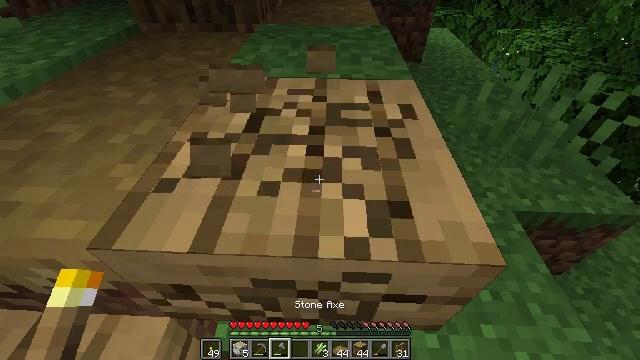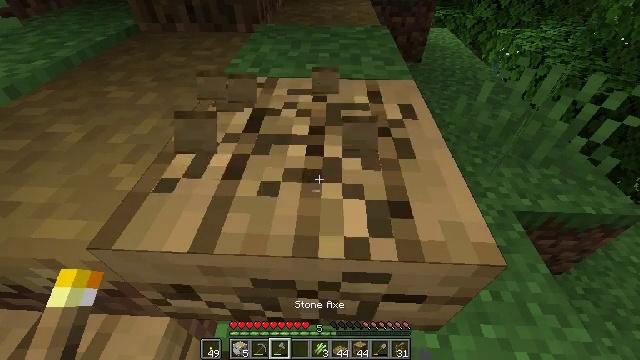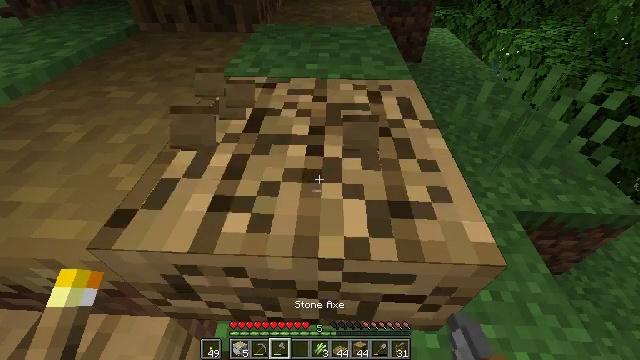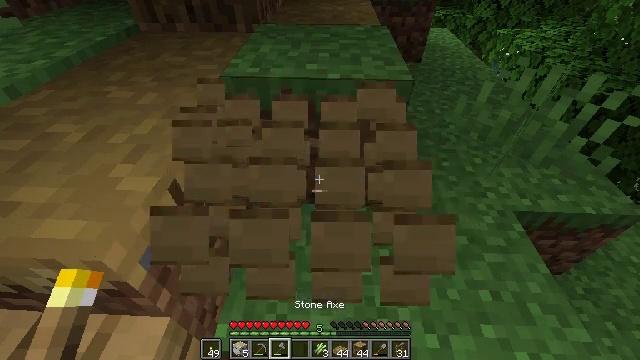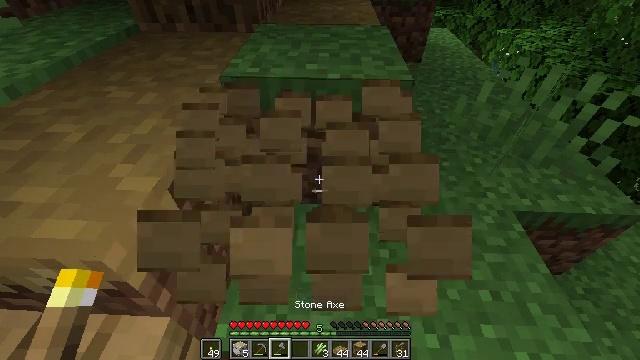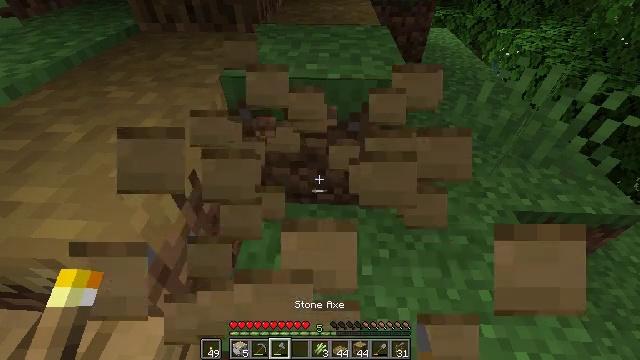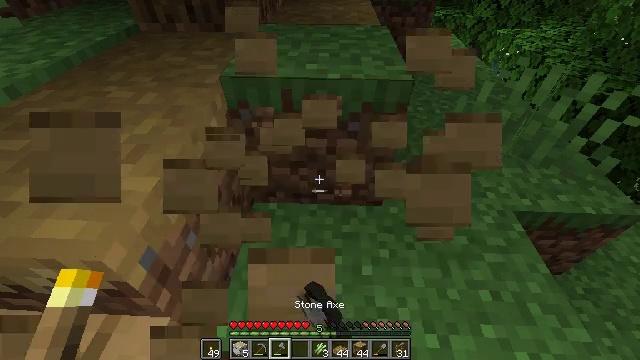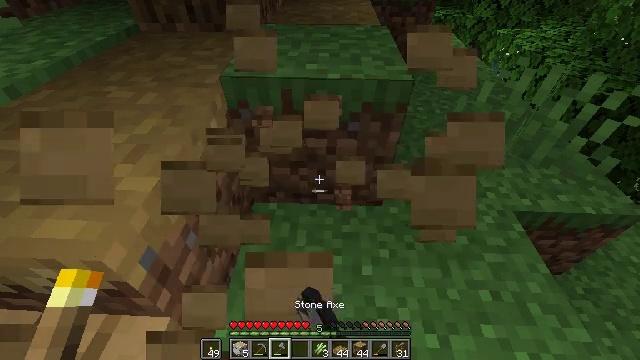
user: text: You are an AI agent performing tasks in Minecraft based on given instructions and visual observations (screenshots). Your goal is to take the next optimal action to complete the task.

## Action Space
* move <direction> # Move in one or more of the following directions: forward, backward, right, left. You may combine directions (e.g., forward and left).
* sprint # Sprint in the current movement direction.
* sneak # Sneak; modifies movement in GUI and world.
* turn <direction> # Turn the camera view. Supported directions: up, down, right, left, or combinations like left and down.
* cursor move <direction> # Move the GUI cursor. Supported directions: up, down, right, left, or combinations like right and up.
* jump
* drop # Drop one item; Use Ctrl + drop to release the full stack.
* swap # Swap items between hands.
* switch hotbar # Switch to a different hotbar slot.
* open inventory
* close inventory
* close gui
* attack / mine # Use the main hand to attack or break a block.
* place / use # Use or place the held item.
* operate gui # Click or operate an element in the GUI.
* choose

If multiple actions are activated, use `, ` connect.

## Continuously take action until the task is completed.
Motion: motion action
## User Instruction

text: Reclaim the oak slab from a structure.
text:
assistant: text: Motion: attack / mine
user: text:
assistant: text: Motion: attack / mine
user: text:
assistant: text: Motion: attack / mine
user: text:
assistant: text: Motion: attack / mine
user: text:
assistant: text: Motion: attack / mine
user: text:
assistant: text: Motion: attack / mine
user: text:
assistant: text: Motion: attack / mine
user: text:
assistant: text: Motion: attack / mine